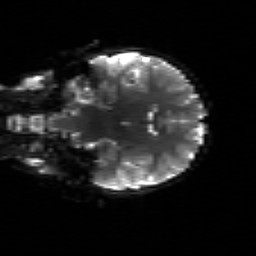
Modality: sbref
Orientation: coronal
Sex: male
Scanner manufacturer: siemens
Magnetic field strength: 3 T
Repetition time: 5 s
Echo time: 0.071 s